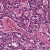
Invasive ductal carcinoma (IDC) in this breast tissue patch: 1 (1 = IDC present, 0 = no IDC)